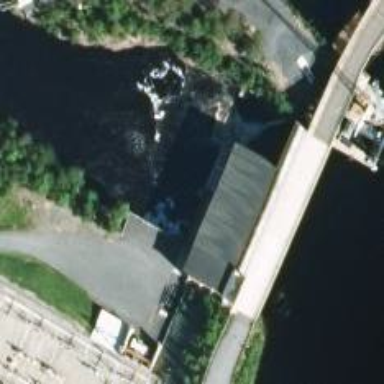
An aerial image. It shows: Hydro power generator.